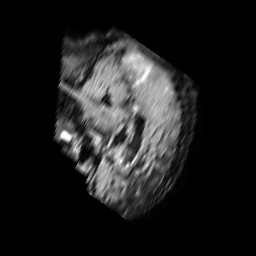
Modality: FLAIR
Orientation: sagittal
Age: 63
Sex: male
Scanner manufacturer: philips
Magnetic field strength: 3 T
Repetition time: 11 s
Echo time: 0.12 s